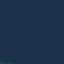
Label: SeaLake